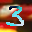
Label: 3